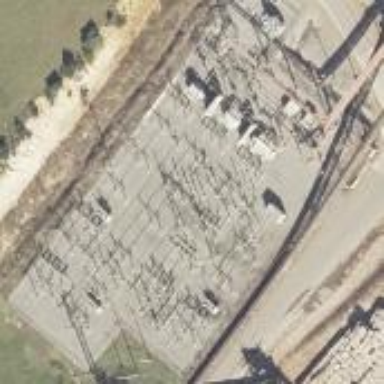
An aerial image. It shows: Industrial power substation enclosed by fence.